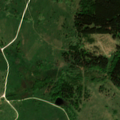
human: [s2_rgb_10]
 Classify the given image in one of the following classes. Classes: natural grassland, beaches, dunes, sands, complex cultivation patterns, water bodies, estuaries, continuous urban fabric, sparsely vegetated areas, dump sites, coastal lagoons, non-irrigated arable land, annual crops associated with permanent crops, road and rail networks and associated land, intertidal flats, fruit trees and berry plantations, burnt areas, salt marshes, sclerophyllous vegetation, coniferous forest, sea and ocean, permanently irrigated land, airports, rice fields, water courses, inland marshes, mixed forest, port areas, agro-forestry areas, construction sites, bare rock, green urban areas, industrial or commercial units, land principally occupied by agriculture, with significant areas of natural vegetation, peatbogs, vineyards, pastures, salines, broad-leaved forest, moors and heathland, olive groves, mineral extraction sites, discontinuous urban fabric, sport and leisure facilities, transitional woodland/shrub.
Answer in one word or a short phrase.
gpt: pastures, coniferous forest, mixed forest